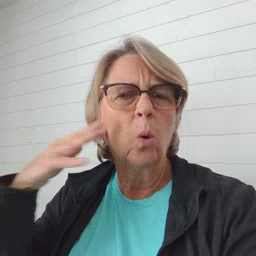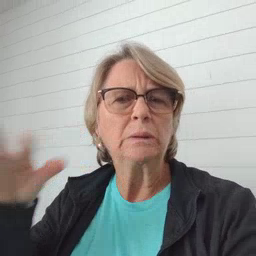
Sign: noisy